Chest X-ray:
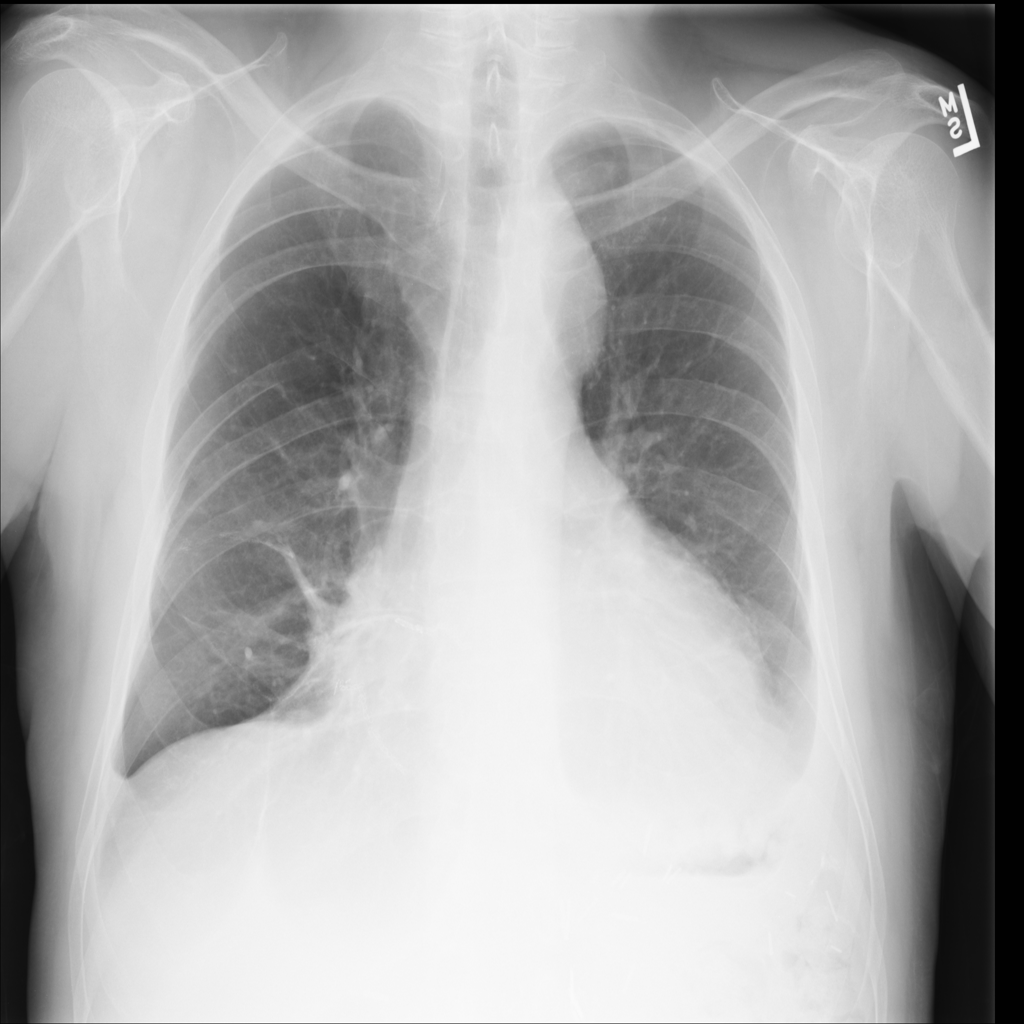
Findings: Effusion, Atelectasis, Cardiomegaly, Pleural Thickening, Fracture
No abnormal finding: no